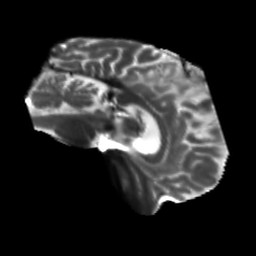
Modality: T2w
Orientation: sagittal
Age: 56
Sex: male
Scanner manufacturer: siemens
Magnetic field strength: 3 T
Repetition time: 5.47 s
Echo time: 0.0854 s